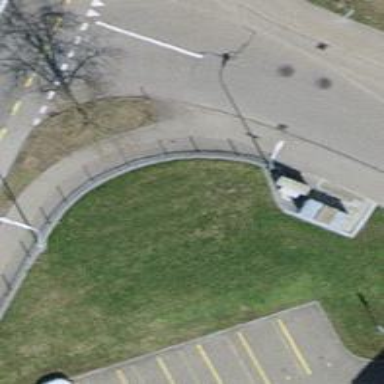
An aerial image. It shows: Sidewalk along the footway.